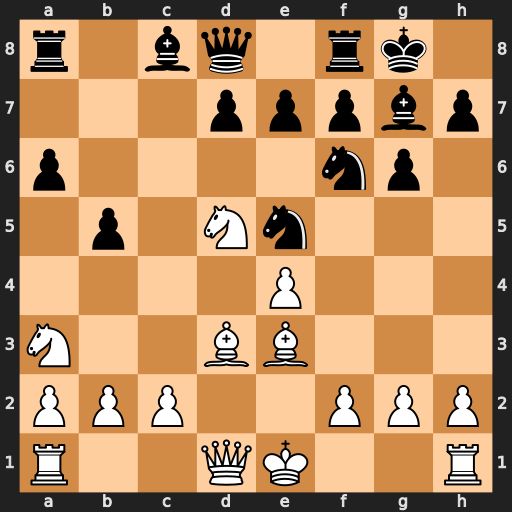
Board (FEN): r1bq1rk1/3pppbp/p4np1/1p1Nn3/4P3/N2BB3/PPP2PPP/R2QK2R
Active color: w
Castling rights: KQ
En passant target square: -
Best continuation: Bb6 Nxd5 Bxd8